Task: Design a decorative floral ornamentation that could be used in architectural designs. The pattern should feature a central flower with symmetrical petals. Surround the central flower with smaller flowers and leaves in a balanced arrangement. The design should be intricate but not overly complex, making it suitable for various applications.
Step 674:
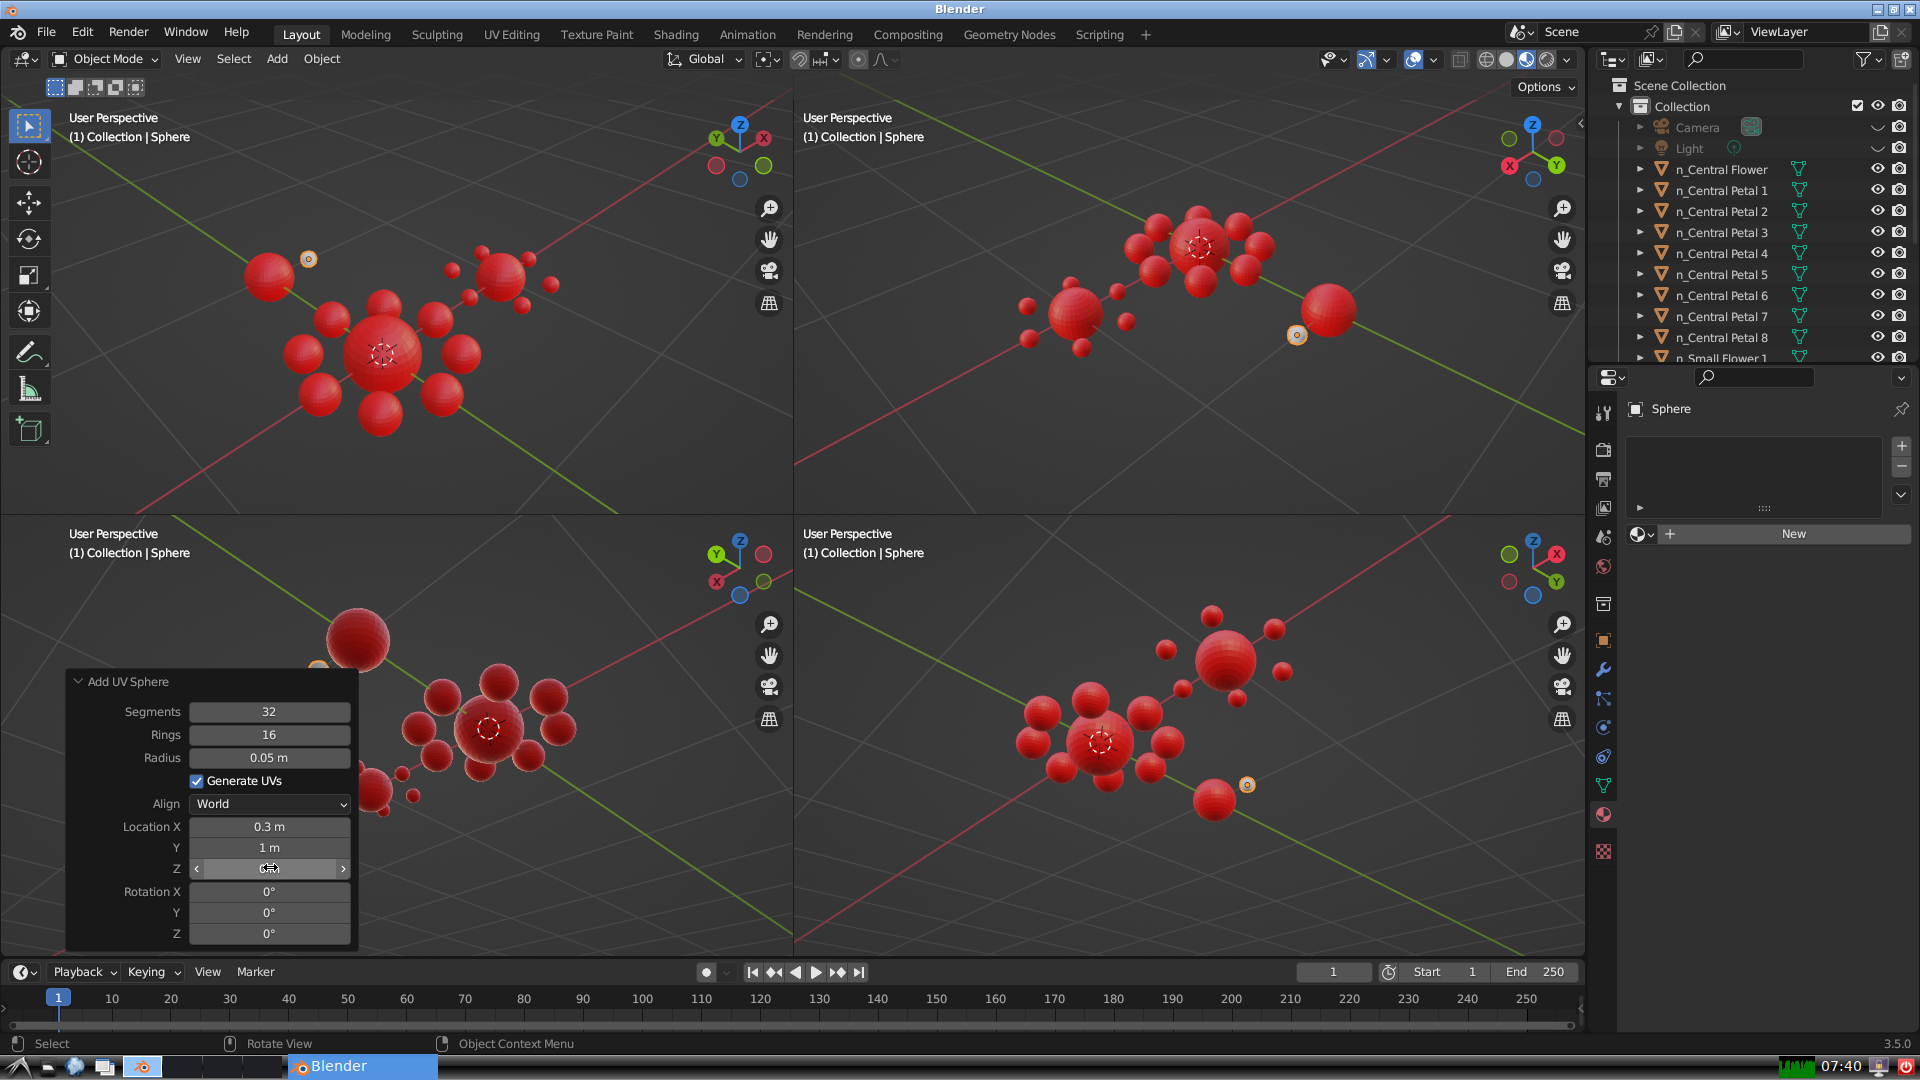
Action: {"mouse_move": [960, 540]}